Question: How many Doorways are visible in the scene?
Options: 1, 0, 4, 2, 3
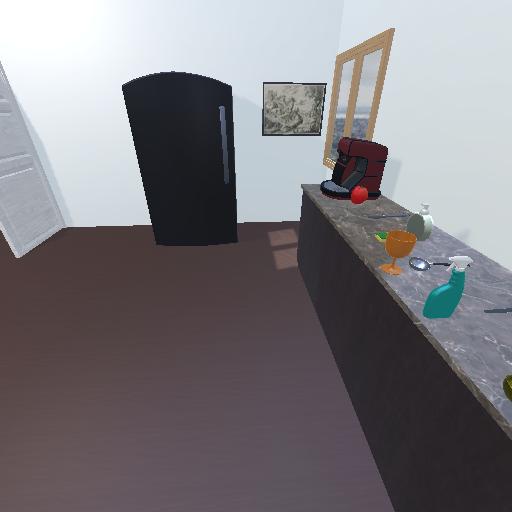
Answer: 1